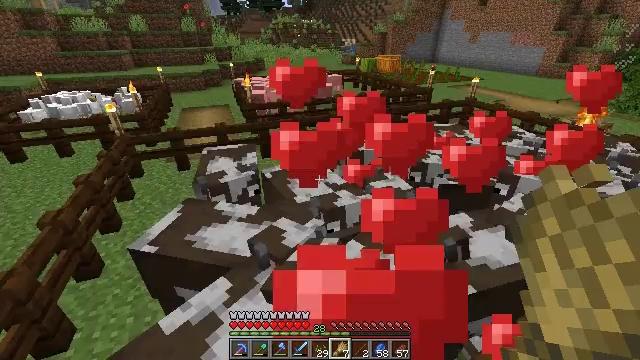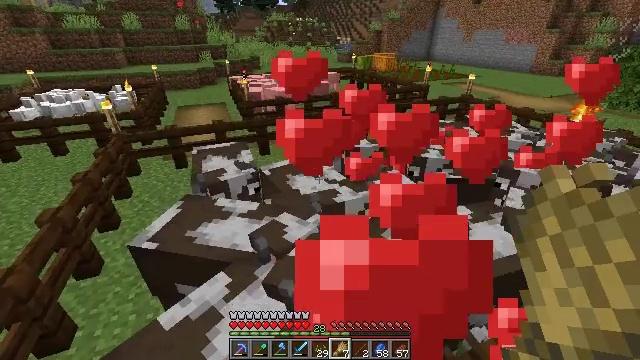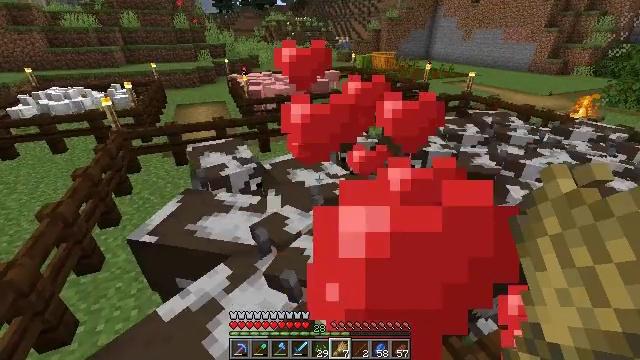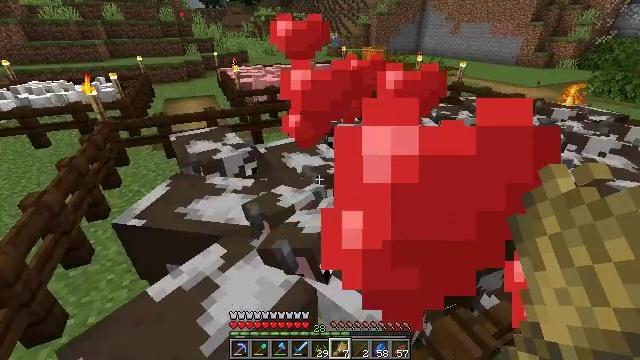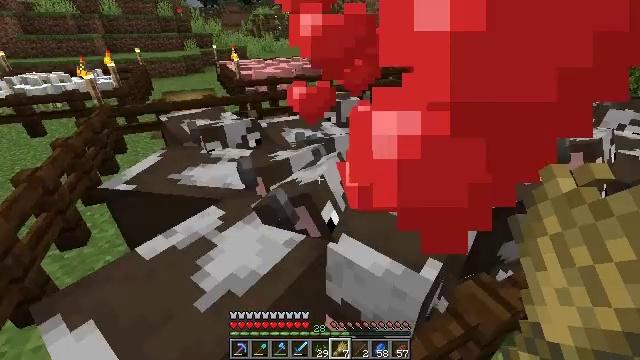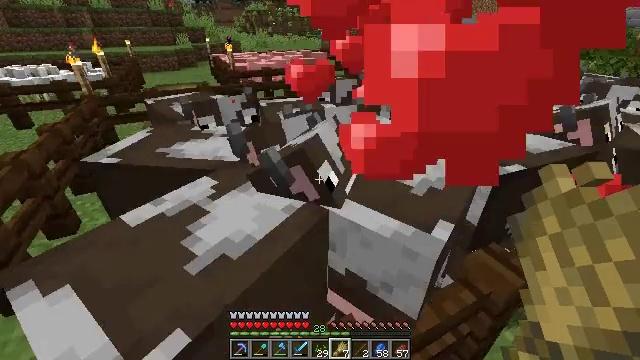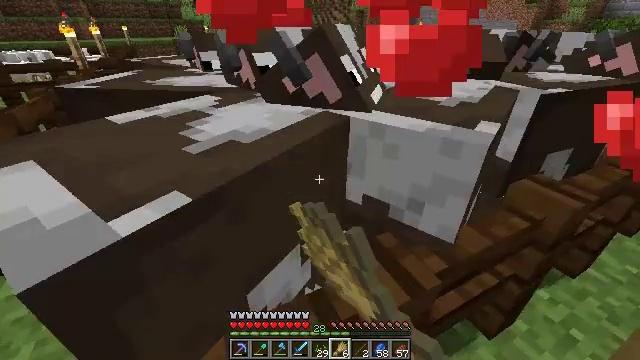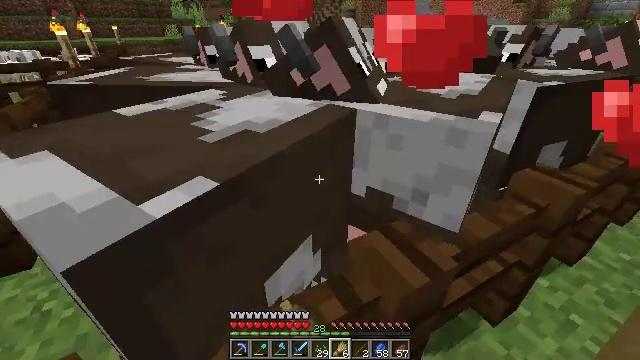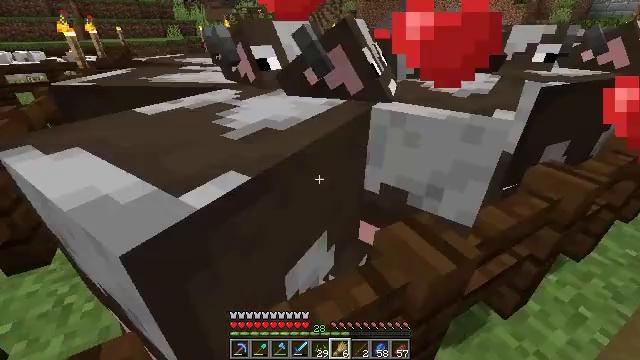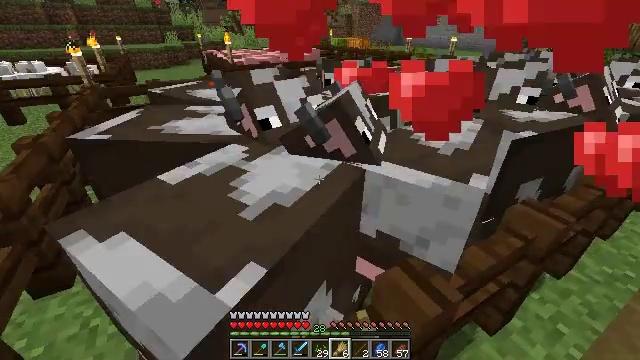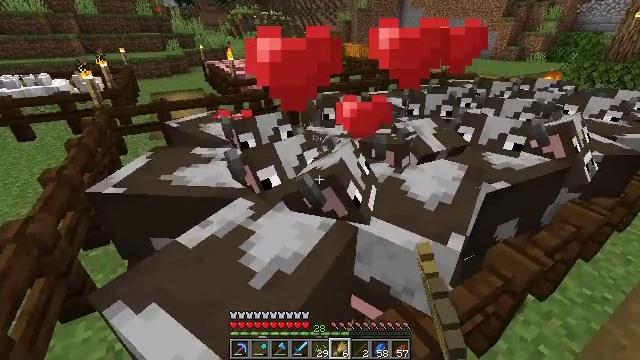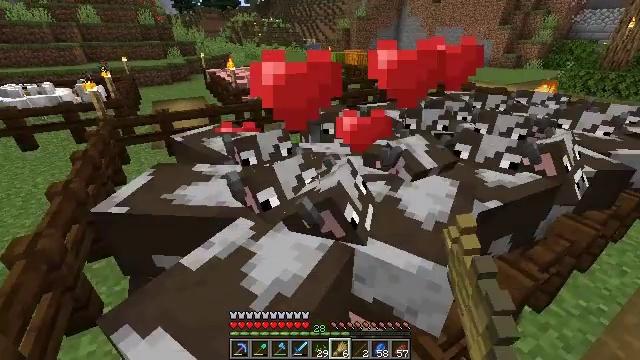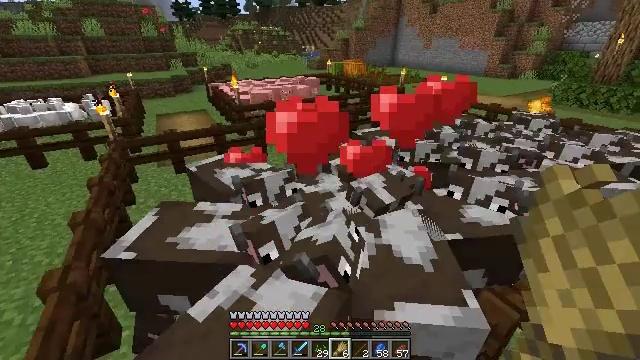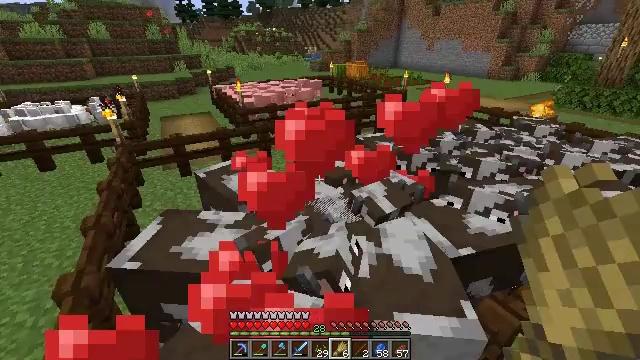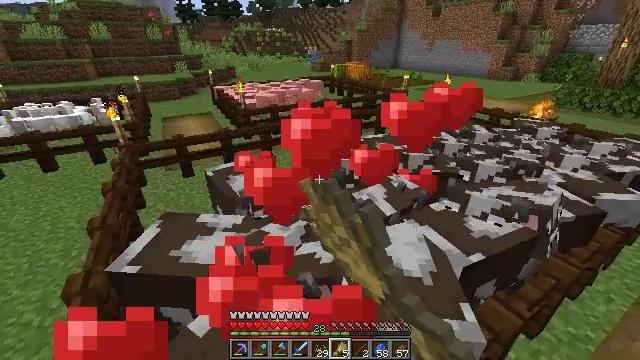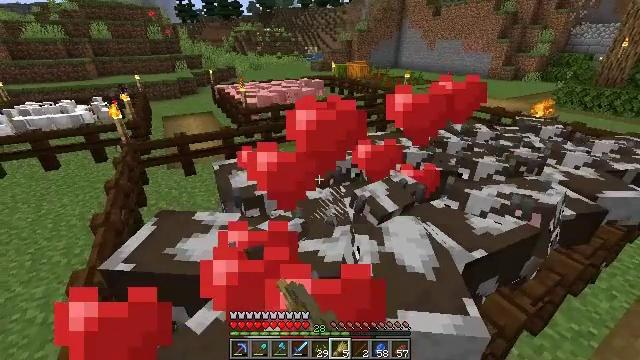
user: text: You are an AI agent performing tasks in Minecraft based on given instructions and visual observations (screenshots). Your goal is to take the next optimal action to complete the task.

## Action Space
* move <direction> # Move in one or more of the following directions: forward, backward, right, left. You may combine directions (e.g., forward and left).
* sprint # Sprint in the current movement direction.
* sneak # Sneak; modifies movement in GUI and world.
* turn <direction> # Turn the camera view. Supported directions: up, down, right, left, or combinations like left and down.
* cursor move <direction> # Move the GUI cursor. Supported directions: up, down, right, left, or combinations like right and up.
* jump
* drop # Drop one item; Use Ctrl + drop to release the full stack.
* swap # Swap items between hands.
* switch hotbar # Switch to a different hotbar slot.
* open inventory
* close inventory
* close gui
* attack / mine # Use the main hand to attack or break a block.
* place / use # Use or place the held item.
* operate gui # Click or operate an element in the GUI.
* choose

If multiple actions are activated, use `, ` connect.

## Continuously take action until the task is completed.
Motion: motion action
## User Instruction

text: Kill mobs.
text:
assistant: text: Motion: move forward and move left, turn right, use / place
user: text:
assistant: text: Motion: move forward and move left, use / place
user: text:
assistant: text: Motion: move forward and move left, turn right
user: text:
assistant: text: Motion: move forward and move left, use / place
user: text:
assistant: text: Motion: move forward and move left, turn right, use / place
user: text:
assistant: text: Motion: move forward and move left, use / place
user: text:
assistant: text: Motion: move forward and move left, turn right
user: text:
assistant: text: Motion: move forward and move left, use / place
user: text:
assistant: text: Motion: move forward and move left, use / place, jump
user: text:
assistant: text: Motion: move forward and move left, use / place, jump
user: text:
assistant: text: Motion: move forward and move left, turn up, use / place, jump
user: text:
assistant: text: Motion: move forward and move left, turn up
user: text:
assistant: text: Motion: move forward and move left, use / place
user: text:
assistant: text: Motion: move forward and move left, use / place
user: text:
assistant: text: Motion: move forward and move left, use / place
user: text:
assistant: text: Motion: move forward and move left, use / place, jump
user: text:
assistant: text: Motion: move forward and move left, use / place, jump
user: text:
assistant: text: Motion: move forward and move left, use / place, jump
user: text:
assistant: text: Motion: move forward and move left, use / place
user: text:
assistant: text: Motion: move forward and move left, use / place
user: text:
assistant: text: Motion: move forward and move left
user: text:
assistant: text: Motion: move forward and move left, use / place
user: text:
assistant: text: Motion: move left, use / place
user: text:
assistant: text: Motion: move left, use / place
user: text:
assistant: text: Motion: move left, turn up
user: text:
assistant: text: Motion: move left, turn up
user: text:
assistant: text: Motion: move left
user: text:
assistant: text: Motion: move left, use / place
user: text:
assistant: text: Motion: move forward and move left, use / place
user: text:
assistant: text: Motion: move forward and move left, use / place